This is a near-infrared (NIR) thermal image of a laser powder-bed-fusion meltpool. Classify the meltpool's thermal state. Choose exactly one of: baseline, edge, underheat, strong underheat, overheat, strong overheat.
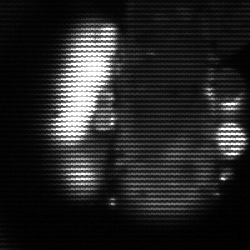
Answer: strong underheat